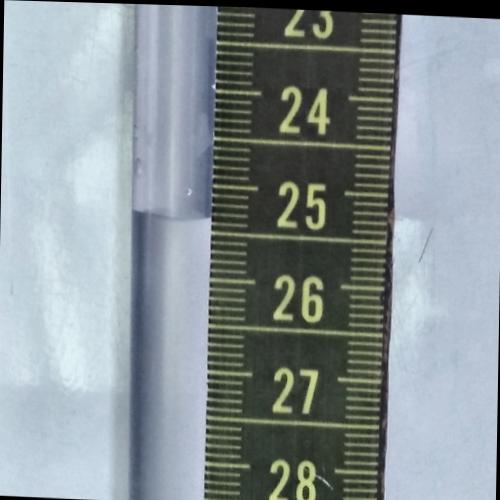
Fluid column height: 25.4 cm